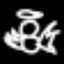
Label: angel